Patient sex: M
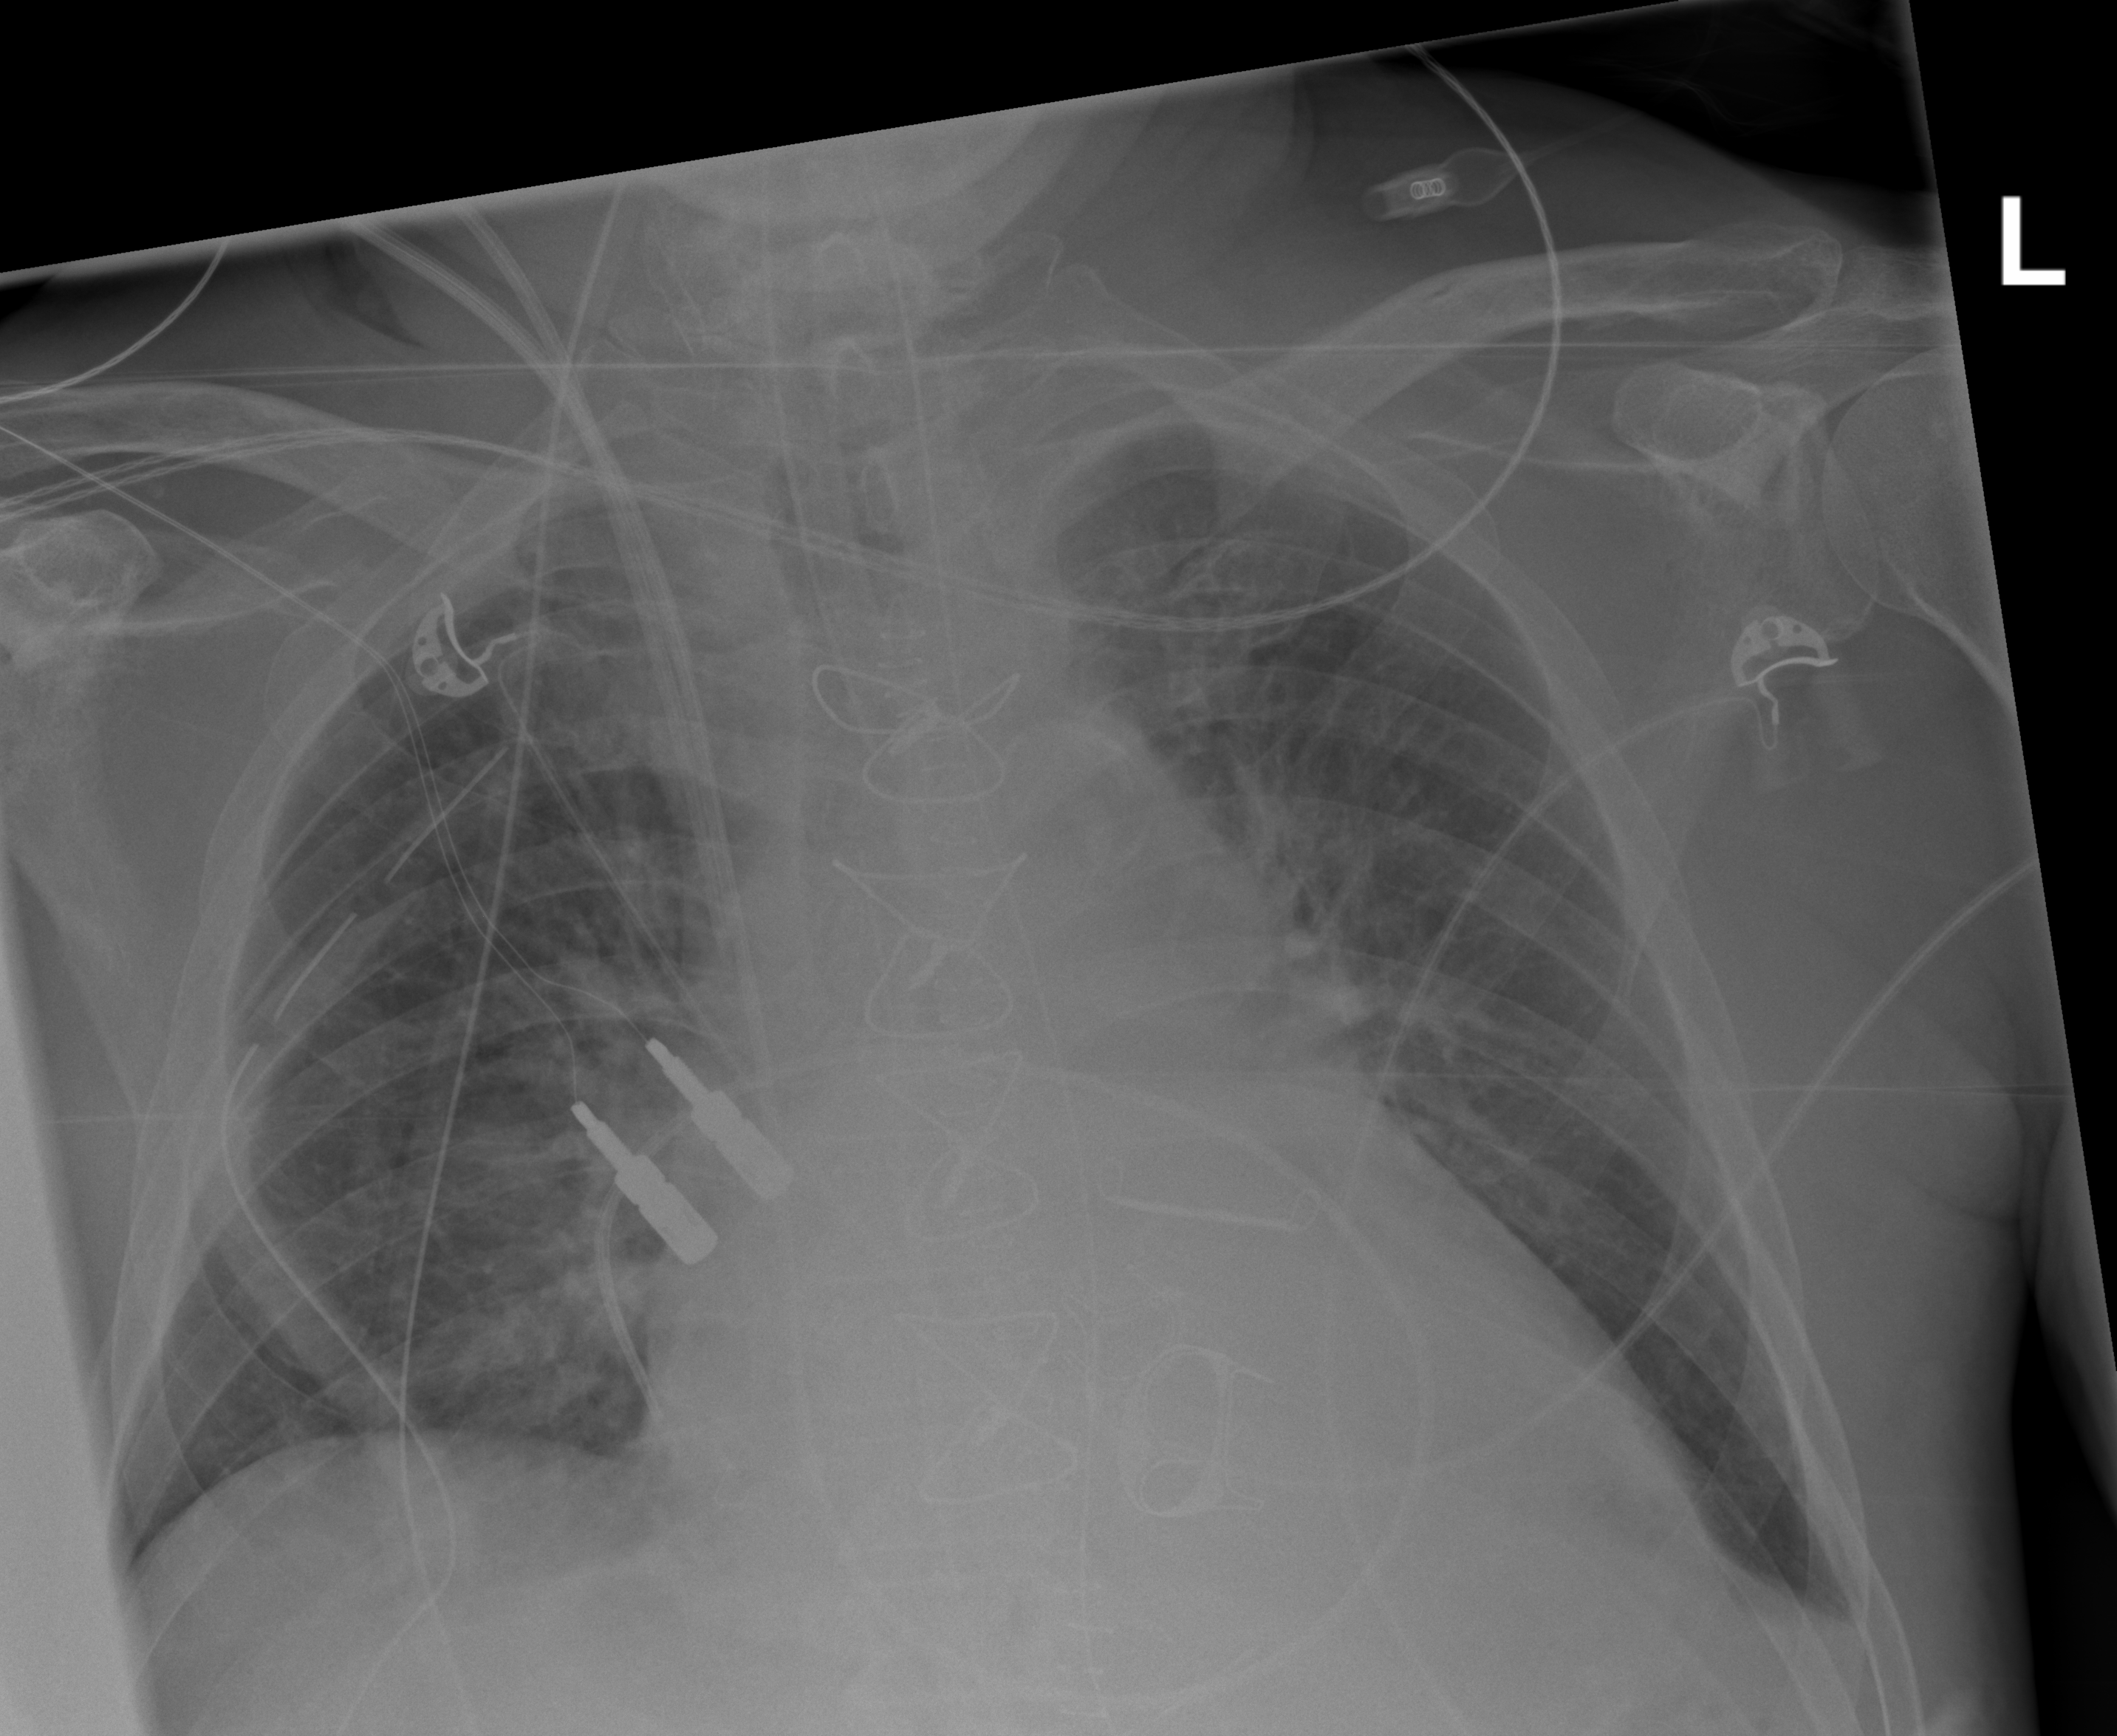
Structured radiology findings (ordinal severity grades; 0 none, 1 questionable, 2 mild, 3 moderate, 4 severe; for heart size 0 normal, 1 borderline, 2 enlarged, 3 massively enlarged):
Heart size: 2
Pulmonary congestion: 2
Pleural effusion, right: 2
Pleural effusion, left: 2
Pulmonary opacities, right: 2
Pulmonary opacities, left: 2
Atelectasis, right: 2
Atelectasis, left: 2